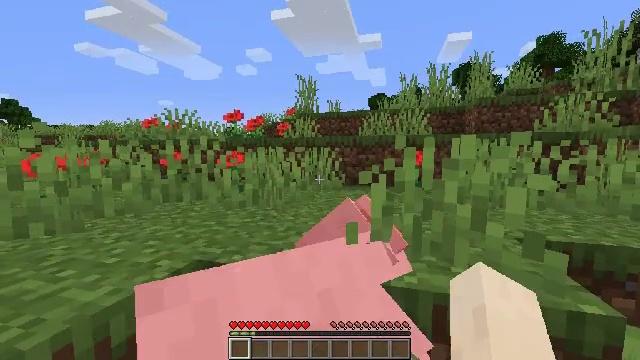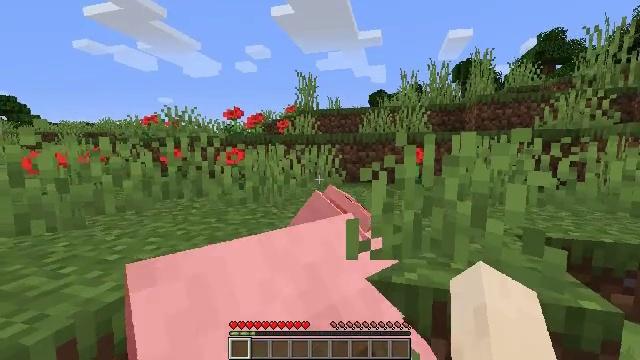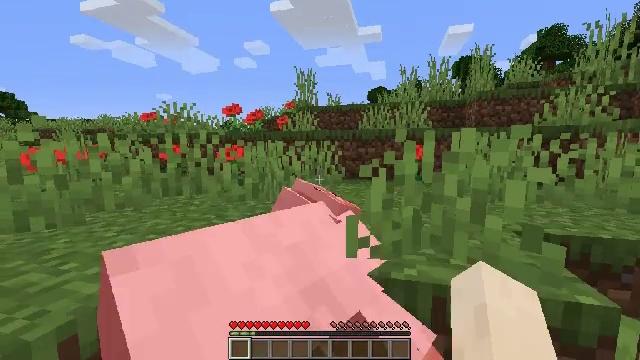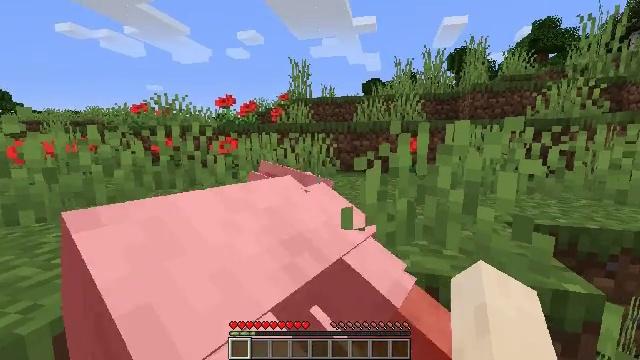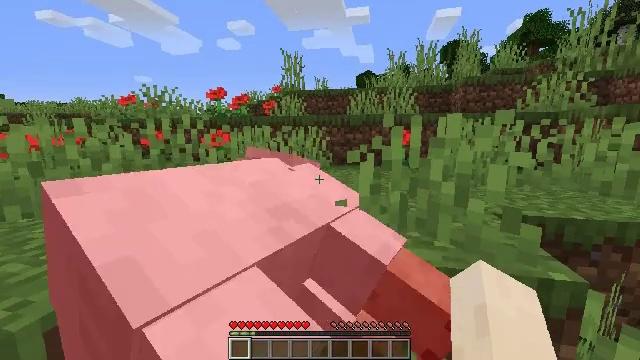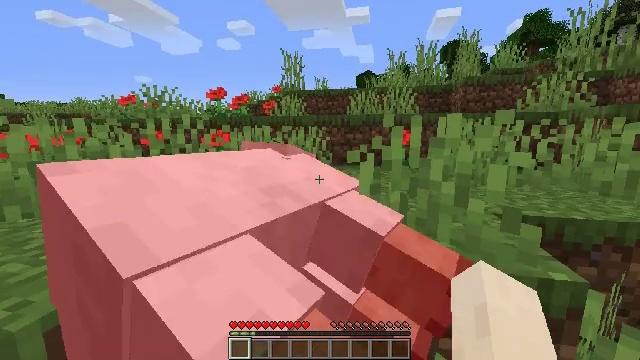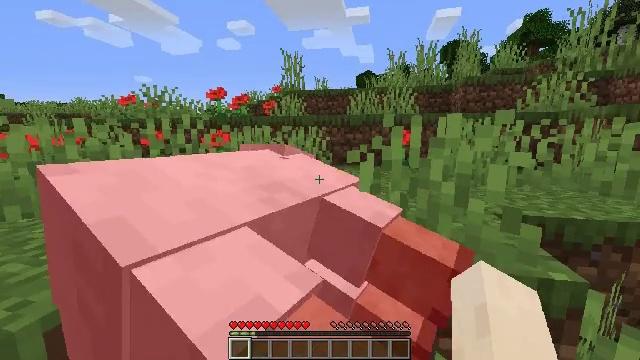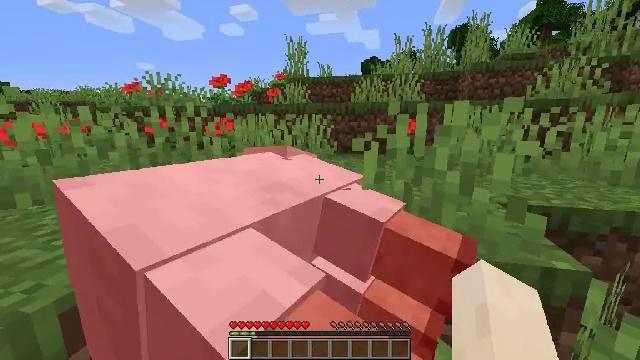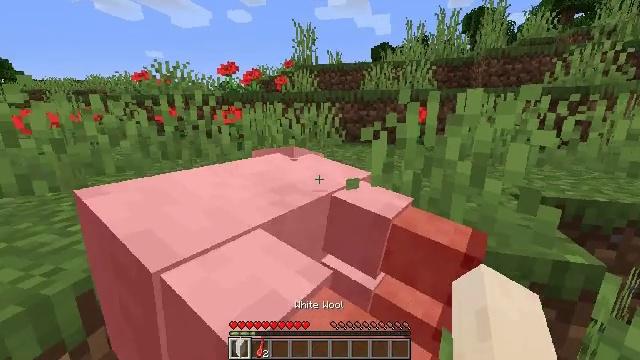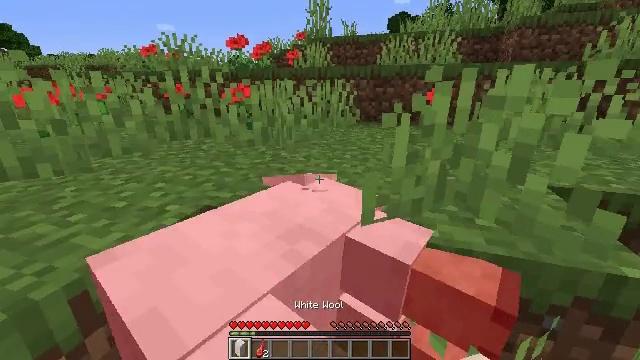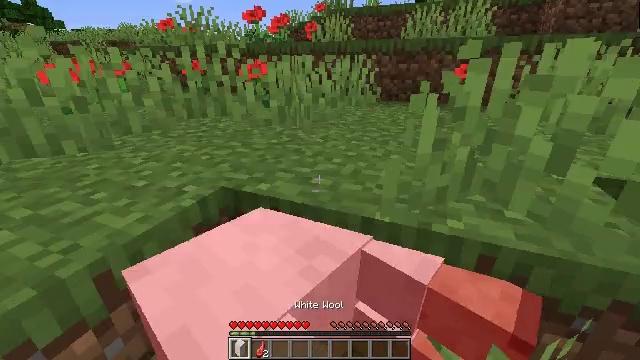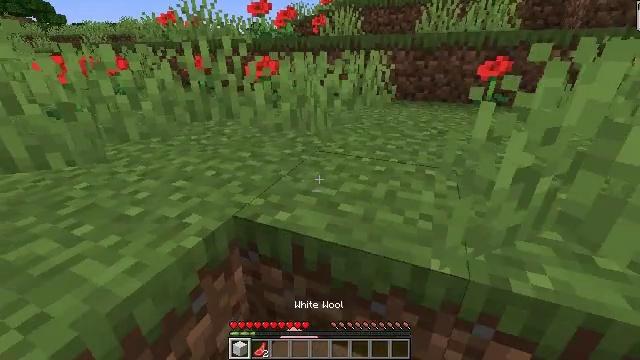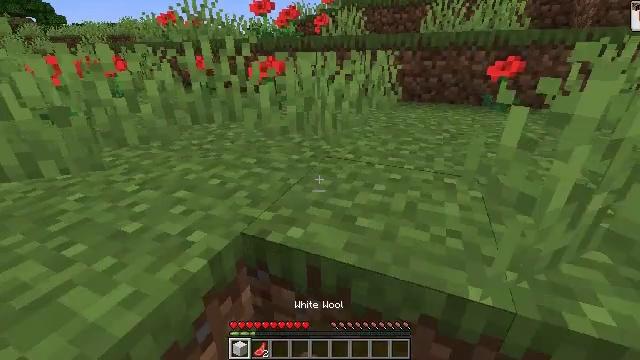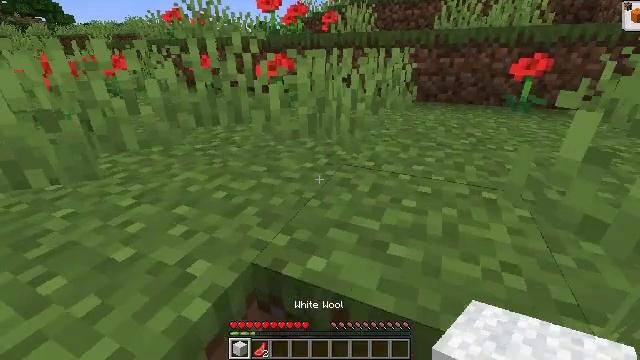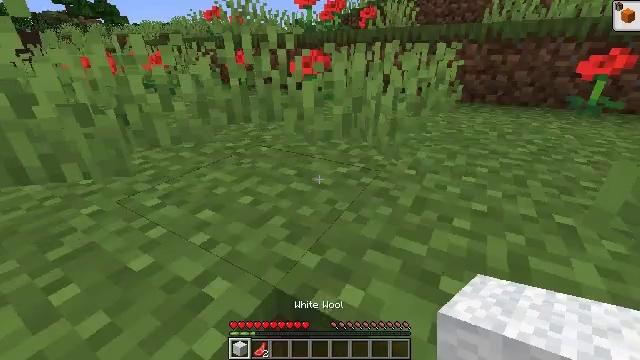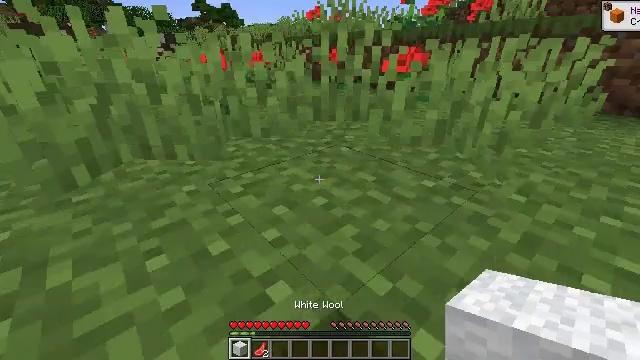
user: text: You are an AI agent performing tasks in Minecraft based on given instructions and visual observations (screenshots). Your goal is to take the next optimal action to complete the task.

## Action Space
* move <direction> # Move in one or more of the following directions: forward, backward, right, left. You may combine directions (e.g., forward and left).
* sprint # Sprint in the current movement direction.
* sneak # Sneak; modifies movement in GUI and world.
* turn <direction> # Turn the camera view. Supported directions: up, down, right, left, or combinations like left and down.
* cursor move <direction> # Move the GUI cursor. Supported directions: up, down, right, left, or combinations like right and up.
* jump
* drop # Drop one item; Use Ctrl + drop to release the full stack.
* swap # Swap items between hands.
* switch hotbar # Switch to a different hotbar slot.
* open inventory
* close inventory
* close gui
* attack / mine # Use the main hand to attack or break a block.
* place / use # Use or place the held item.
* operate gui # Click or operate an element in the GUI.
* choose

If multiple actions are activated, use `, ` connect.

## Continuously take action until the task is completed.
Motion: motion action
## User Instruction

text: Kill the sheep.
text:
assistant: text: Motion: no_op
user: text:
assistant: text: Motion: no_op
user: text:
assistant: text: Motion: turn right and down
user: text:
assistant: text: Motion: turn right and down
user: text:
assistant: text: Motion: no_op
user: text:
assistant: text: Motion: no_op
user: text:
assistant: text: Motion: turn down
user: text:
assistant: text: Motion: move forward, turn left and down
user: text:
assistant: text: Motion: move forward, turn left and down
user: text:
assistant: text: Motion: move forward, turn left and down
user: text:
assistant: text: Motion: move forward
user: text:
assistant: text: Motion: move forward
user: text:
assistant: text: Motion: move forward, turn left
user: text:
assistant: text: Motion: move forward, turn left
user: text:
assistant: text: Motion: move forward, turn left
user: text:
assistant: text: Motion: move forward, sprint, turn left
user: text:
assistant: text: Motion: move forward, sprint, turn left and up, jump
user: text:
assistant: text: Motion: move forward, sprint, turn left and up, jump
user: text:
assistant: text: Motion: move forward, sprint, jump
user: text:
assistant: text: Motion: move forward, sprint, jump
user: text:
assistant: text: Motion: move forward, sprint, jump
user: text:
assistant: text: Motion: move forward, sprint
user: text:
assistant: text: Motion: move forward
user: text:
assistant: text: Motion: move forward
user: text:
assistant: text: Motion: move forward
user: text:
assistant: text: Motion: move forward
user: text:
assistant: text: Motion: move forward, turn right
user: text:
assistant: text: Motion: move forward, turn right and up
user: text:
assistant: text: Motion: move forward, turn right
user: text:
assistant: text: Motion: move forward, turn right